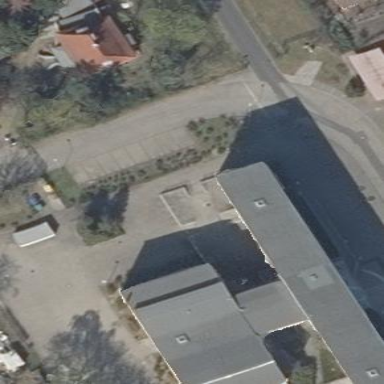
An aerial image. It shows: School building.